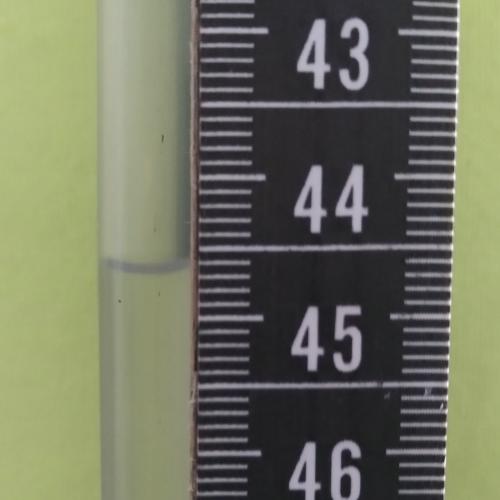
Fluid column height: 44.6 cm